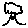
Label: tree